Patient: sex M, age 45
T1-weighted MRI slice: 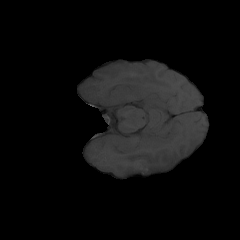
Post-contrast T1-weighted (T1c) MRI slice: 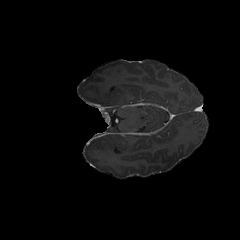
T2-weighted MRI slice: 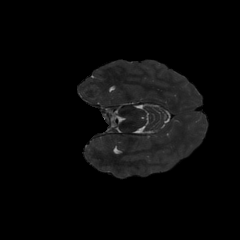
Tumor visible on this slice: no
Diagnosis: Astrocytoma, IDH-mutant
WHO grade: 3